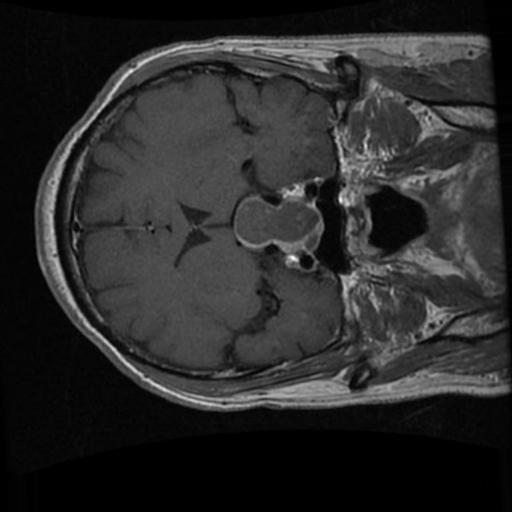
Label: brain_tumor